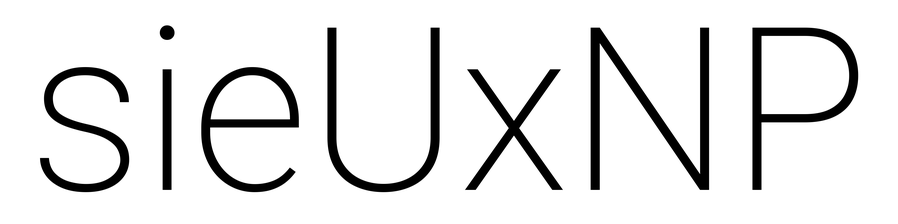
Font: Roboto_ExtraLight